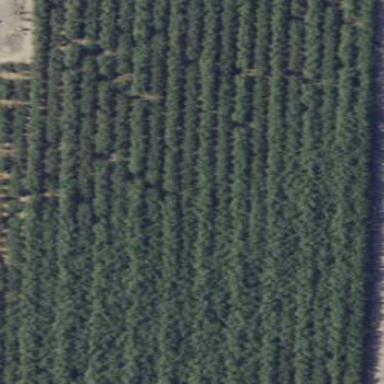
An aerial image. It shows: Almond orchard with rows of almond trees.